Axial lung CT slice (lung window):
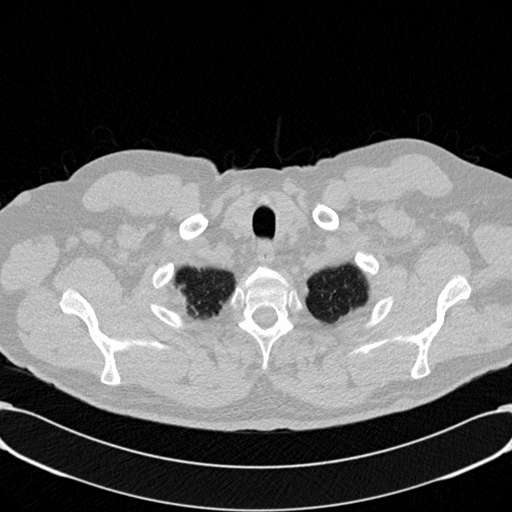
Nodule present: no